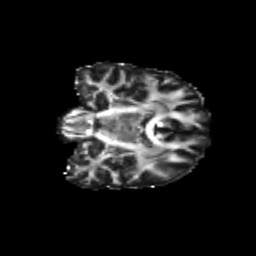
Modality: FA
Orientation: coronal
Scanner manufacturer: siemens
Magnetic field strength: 3 T
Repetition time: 9.2 s
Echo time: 0.084 s